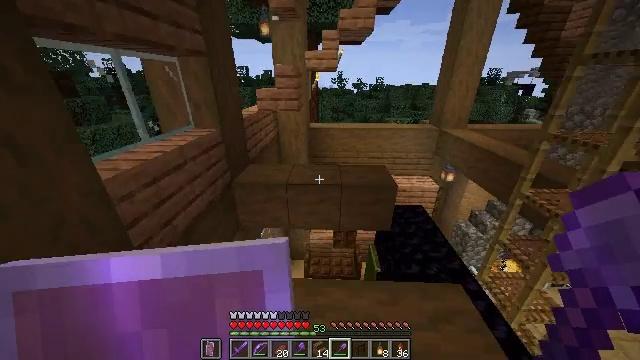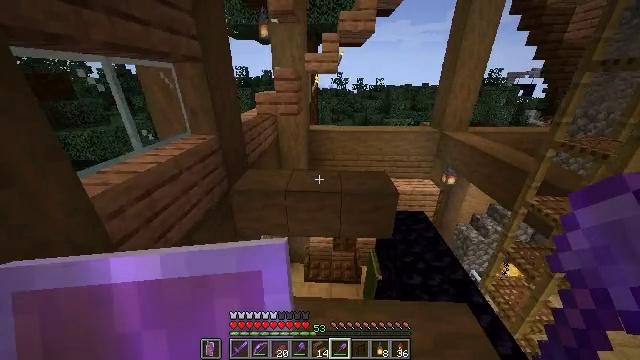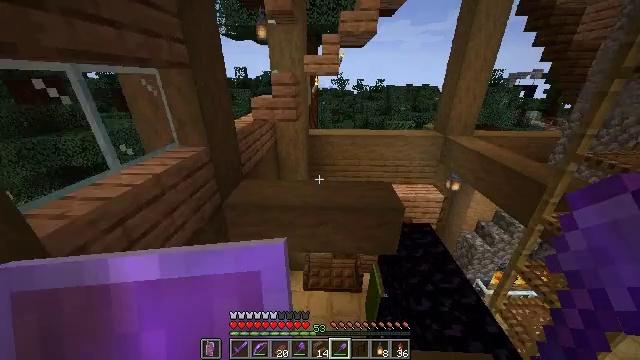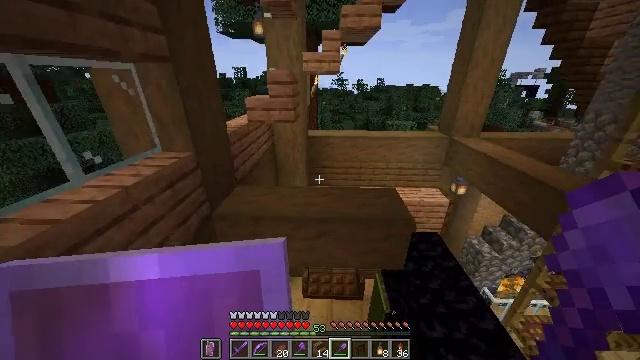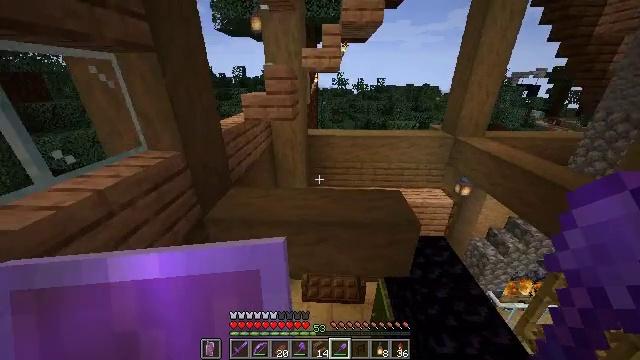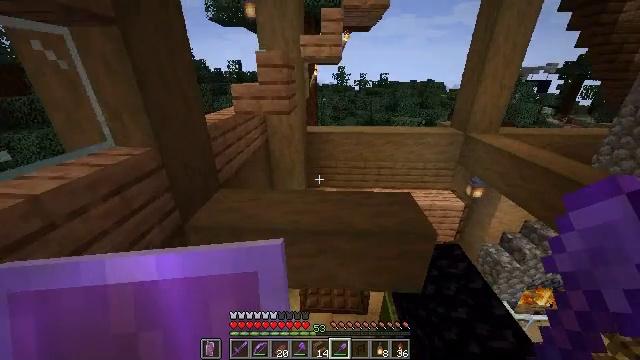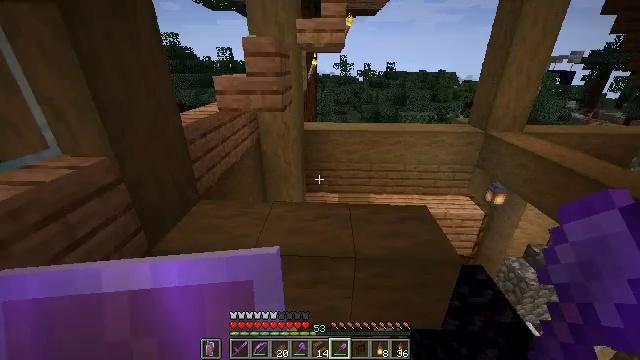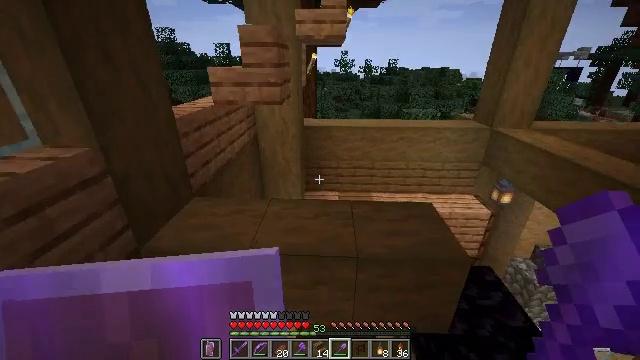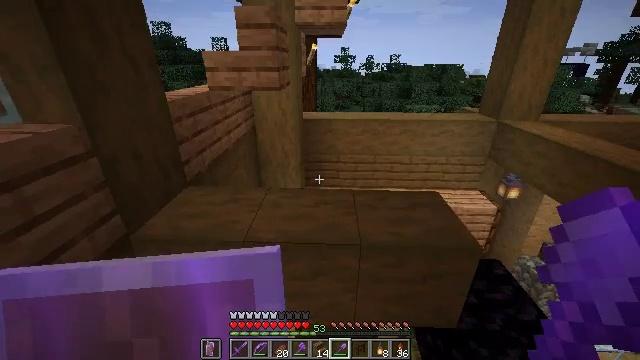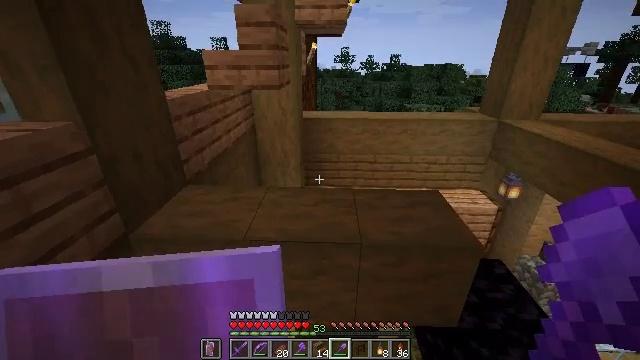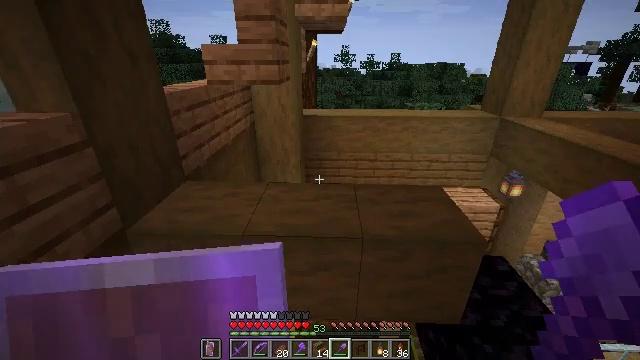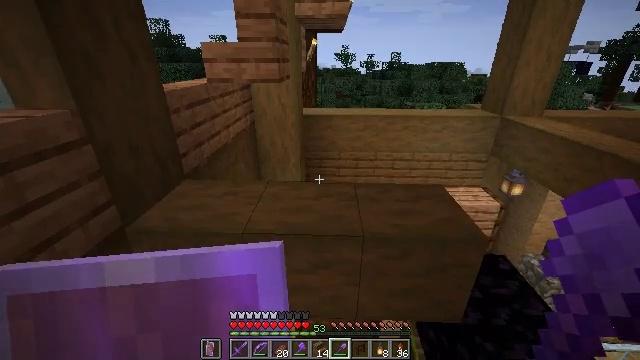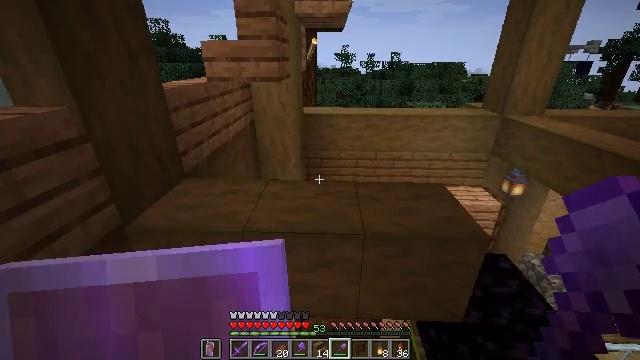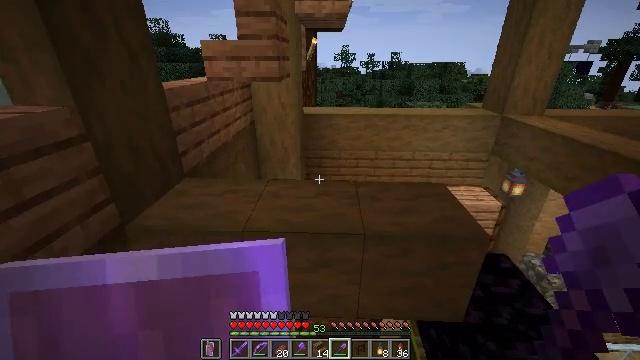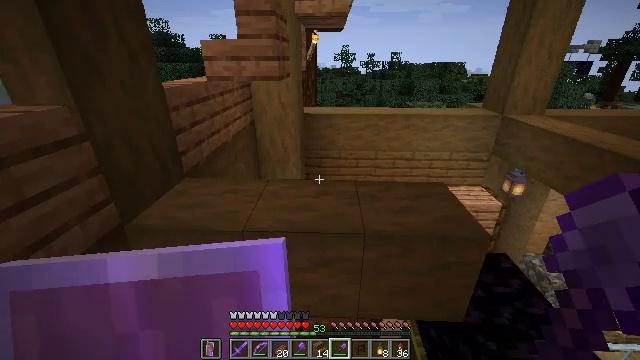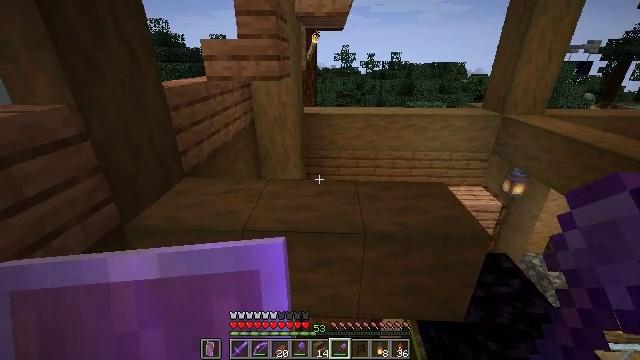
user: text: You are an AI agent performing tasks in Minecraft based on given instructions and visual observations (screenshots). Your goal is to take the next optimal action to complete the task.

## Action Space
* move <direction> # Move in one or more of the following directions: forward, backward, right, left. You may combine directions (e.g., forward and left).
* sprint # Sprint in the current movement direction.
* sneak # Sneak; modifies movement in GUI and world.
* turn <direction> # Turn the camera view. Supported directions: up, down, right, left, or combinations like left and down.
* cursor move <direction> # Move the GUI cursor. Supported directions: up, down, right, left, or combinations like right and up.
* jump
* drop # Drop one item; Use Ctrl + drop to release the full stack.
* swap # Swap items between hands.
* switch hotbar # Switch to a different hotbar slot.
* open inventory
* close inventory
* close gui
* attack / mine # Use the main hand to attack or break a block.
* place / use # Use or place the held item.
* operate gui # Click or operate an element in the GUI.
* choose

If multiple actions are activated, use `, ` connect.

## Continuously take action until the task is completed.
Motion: motion action
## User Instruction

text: Gather honeycomb by mining the beehive.
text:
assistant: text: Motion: move forward, sprint, jump
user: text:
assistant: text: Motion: move forward, sprint
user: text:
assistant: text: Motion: move forward
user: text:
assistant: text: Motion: no_op
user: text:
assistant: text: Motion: no_op
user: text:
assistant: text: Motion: sneak
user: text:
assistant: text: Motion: sneak
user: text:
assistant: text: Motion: sneak
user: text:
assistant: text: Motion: sneak
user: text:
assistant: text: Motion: sneak
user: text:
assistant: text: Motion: sneak
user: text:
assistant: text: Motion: sneak
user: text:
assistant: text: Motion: sneak
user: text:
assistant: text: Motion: sneak
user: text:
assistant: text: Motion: sneak
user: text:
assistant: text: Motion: sneak
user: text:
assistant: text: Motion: sneak
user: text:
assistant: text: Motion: sneak
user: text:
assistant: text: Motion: sneak
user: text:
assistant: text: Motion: sneak
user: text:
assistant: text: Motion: sneak
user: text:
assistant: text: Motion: move back, sneak
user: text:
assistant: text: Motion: move back, sneak
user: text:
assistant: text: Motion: move back, sneak
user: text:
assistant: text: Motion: move back
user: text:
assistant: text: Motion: no_op
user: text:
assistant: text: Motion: no_op
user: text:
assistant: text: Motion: no_op
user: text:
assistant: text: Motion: no_op
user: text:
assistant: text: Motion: no_op